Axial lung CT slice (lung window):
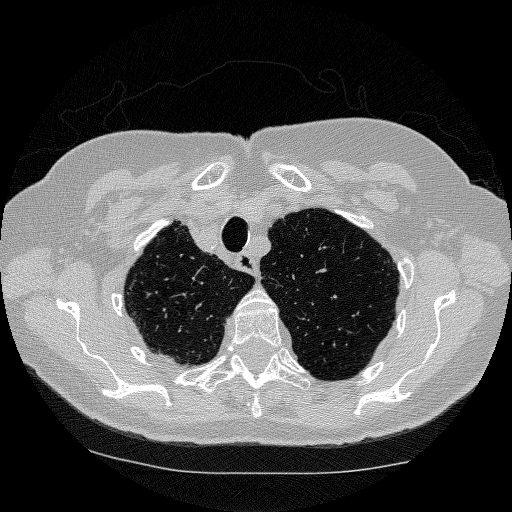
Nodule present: no